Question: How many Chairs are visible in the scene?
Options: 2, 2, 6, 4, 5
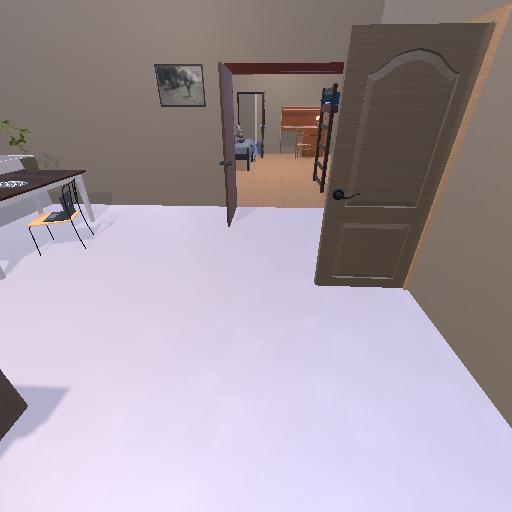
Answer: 2